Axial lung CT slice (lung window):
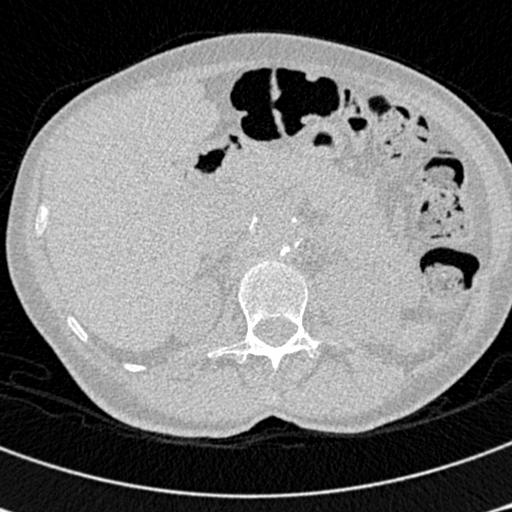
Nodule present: no